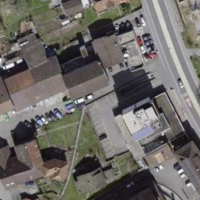
EUNIS habitat code: 54
Species observed at this site:
Paeonia officinalis
Symphyotrichum novae-angliae
Helianthus annuus
Bellis perennis
Hedera helix
Cardamine flexuosa